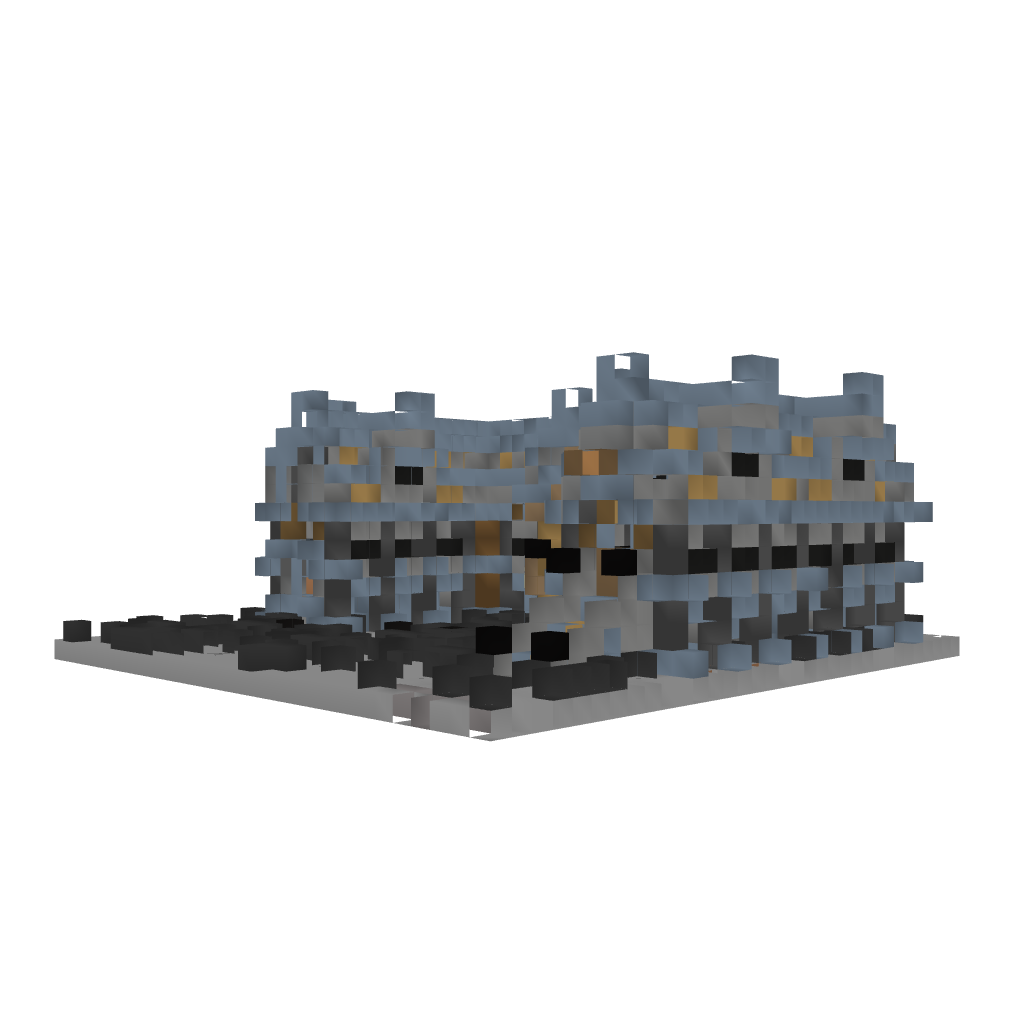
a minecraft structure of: Medieval House #3